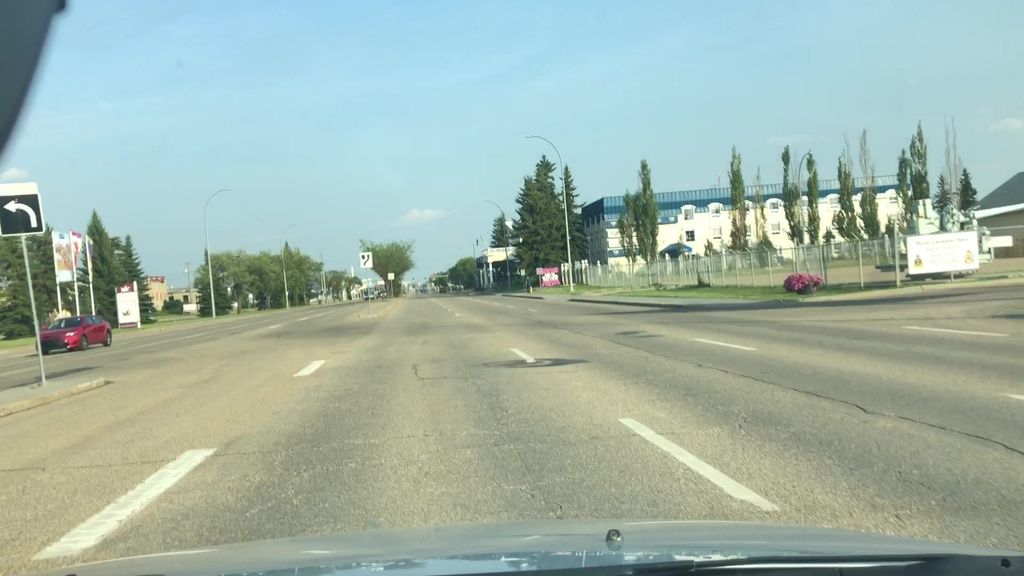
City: edmonton